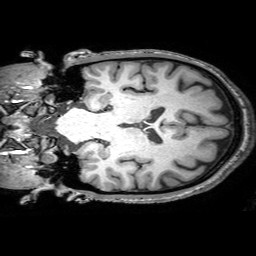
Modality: T1w
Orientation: coronal
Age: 21
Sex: female
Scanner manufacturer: philips
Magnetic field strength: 3 T